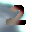
Label: 2